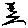
Label: zigzag